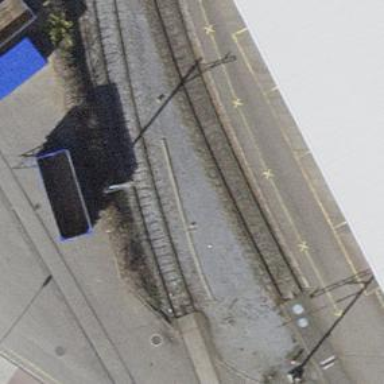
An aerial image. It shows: Single railway spur track.